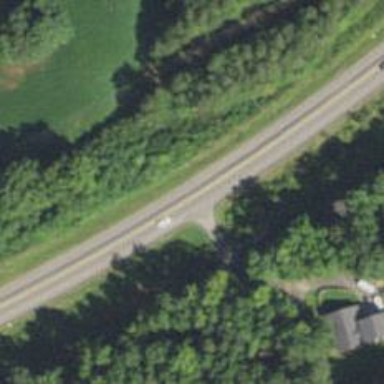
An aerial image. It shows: Primary highway.